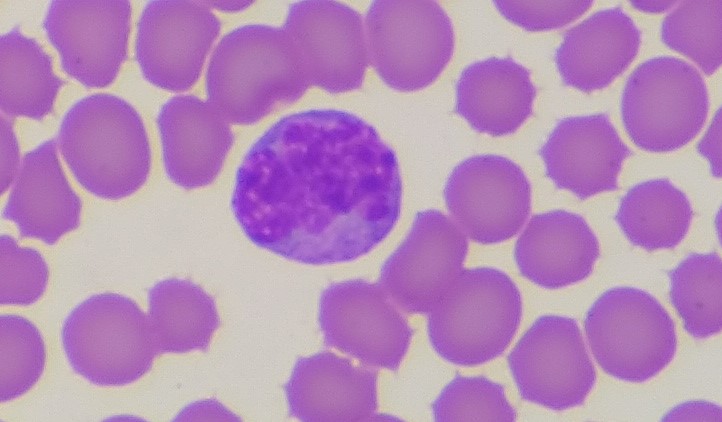
White blood cell type: Lymphocyte